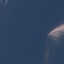
Land use / land cover: SeaLake